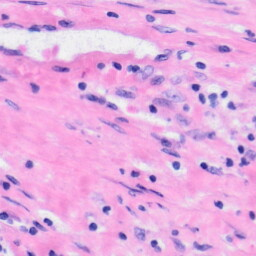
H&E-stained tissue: Liver